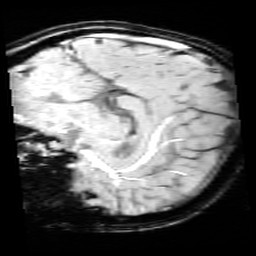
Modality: SWI
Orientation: sagittal
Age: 10
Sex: female
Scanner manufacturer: siemens
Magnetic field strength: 3 T
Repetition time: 0.027 s
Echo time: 0.02 s